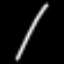
Label: line